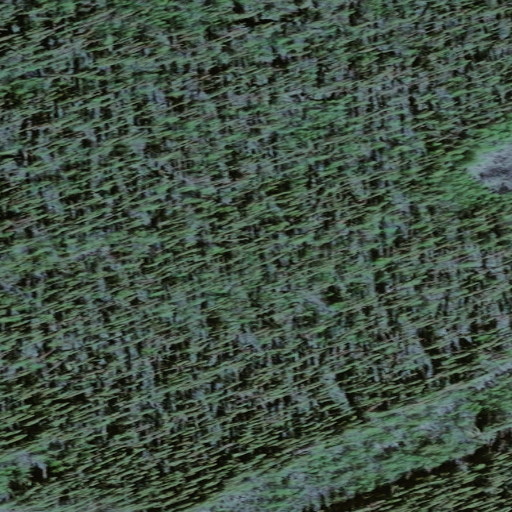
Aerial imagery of island in Alaska named Vachon Island containing only unknown